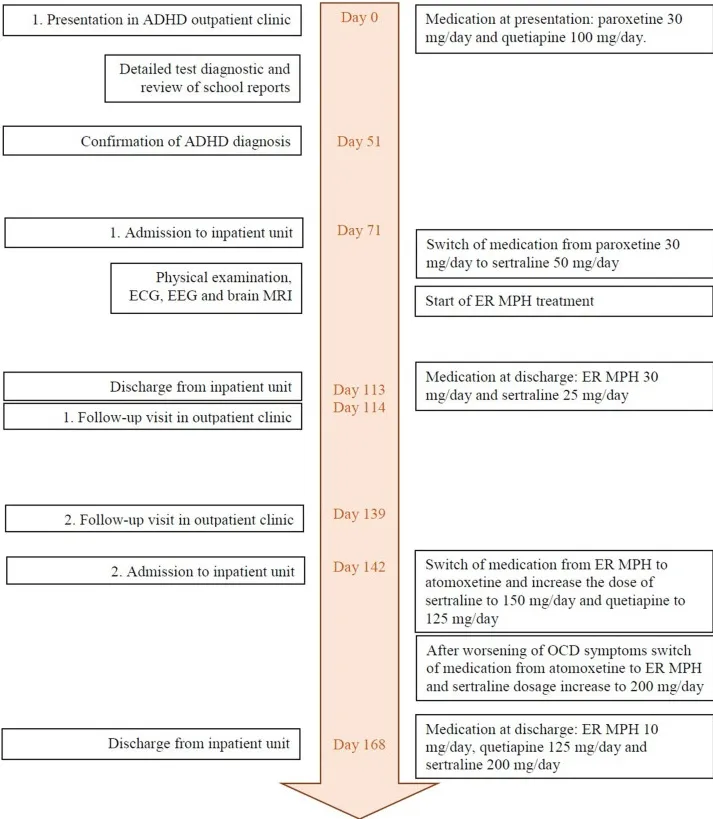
Timeline of events and medication.
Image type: chart (chart)